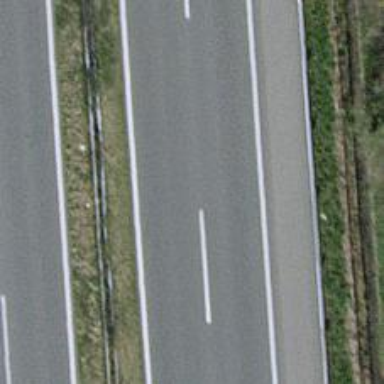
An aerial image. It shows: View of motorway.